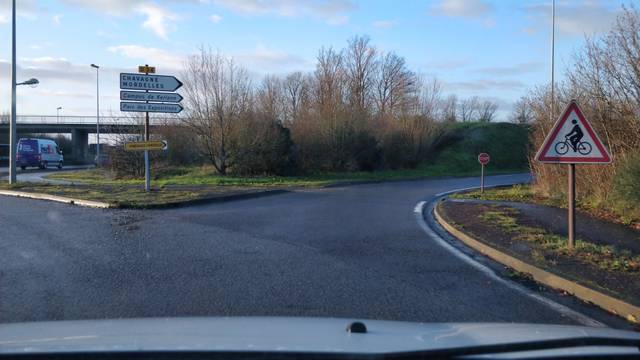
Region: France
Coordinates: 48.05, -1.708